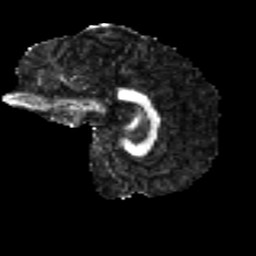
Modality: FA
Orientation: sagittal
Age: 36
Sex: male
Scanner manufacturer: ge
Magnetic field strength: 3 T
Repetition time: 7.8 s
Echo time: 0.0607 s